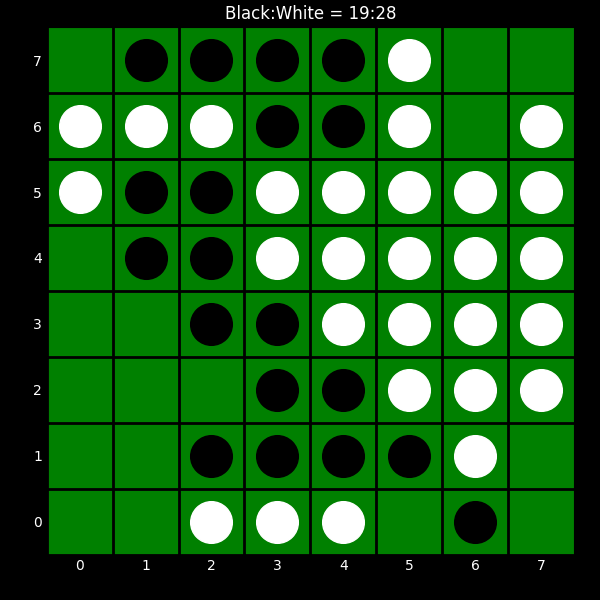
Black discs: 19
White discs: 28